Question: ## Background
<URL> using the SearchView on the ActionBar.
The app uses the support library of Google, and it works well on all versions of Android from API 9 .
## The problem
On Lollipop, when I click the search action item in order to start searching, I notice that the up/back button on the top-left corner gets to be white, which is bad for this case since the actionbar background is also quite white:

Weird thing is that it doesn't always occur, and I don't think it occurs on Android versions that aren't Lollipop (tested on multiple emulators and devices).
Another weird thing is that the navigation drawer icon seems ok, as well as the X icon inside the searchView.
Here's the XML of the toolbar I have:
'''
<android.support.v7.widget.Toolbar
android:id="@+id/activity_app_list__toolbar"
android:layout_width="match_parent"
android:layout_height="wrap_content"
android:background="?attr/colorPrimary"
android:minHeight="?attr/actionBarSize" />
'''
the "colorPrimary" is set to be : #ffEFEFEF .
Also, the theme's parent of the activity is "Theme.AppCompat.Light.NoActionBar" , as I've set the toolbar to be the actionBar.
## The question
How can I fix this issue?
What is the cause for this issue? How come it works fine on other Android versions?
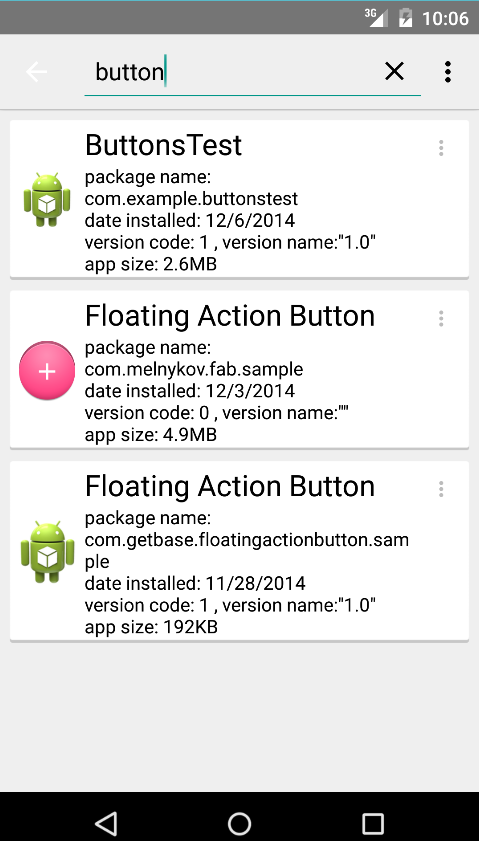
Answer: It seems like a known issue: <URL> .
workaround is here: <URL> , meaning:
'''
<style name="MyTheme" parent="Theme.AppCompat">
<item name="homeAsUpIndicator">@drawable/abc_ic_ab_back_mtrl_am_alpha</item>
</style>
'''
That's it. Hope it gets fixed later.
In order to customize it, I assume I can use it, and also choose the color using "colorControlNormal"